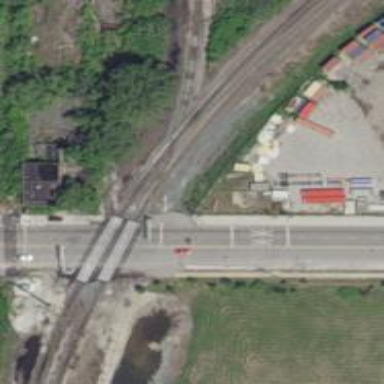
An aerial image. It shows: Crossing for the railway.